Question: I am dynamically creating a table using JSON so i dont know in advance how many column and/or rows will be generated.
I add a clicked event for the row that get selected.
Now my every table will have a column name
I want to find the value of ID for the selected row.
How can i achieve this?
I have googled a find a lot of sample which select the cell be index but not by column name.
My table is something like:

My table is generated like:
'''
function CreateTableView(objArray, theme, enableHeader) {
// set optional theme parameter
if (theme === undefined) {
theme = 'mediumTable'; //default theme
}
if (enableHeader === undefined) {
enableHeader = true; //default enable headers
}
// If the returned data is an object do nothing, else try to parse
var array = typeof objArray != 'object' ? JSON.parse(objArray) : objArray;
var str = '<table class="' + theme + '">';
// table head
if (enableHeader) {
str += '<thead><tr>';
for (var index in array[0]) {
str += '<th scope="col">' + index + '</th>';
}
str += '</tr></thead>';
}
// table body
str += '<tbody>';
for (var i = 0; i < array.length; i++) {
str += (i % 2 == 0) ? '<tr class="alt">' : '<tr>';
for (var index in array[i]) {
str += '<td>' + val(array[i][index]) + '</td>';
}
str += '</tr>';
}
str += '</tbody>'
str += '</table>';
return str;
'''
}
Any help is appreciated
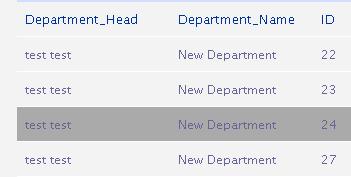
Answer: I hope i understood you correctly but this should do it.
It alerts the content of the td with the name ID of the clicked tr.
'''
$('tr').live('click',function(){
alert( $(this).find('td[name="ID"]').html() );
});
'''
To find the td via the th with text ID you could do this:
'''
var index = $('yourtable th:contains("ID")').index();
alert( $('.selectedRow td:eq('+index+')').html() );
'''
---
What I would do though is to save the ID in the TR's <URL> object so you won't have to pull it out the td but can access it directly, like this:
'''
[...]
<tr data-id="26"><td>.....</td></tr>
[...]
'''
then you can access it like that:
'''
$('.selectedRow').data('id');
'''